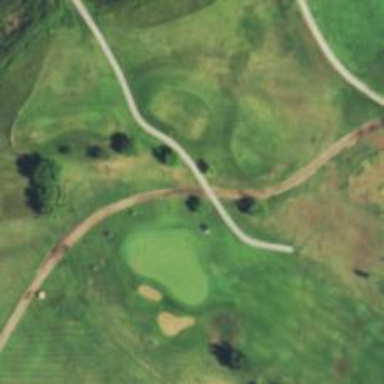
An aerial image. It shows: Driveway designated as service road. It is golf cartpath.